Question: I would like to add a button and a progress bar underneath every marker in my map.
Let me show you my map:
[
Here you are the method I use to spawn 5 different markers (in my code they are the enemies):
'''
public void spawnEnemies(Location location){
Random r = new Random();
for (int i = 0; i < 5; i++) {
enemies[i] = new Enemy("Name", 0, location);
markerOptions= new MarkerOptions().position(enemies[i].position).title("Monster" + enemies[i].name).snippet("Level" + enemies[i].livello + "
" + enemies[i].printHealth());
circleOptions= new CircleOptions().center(nemici[i].position).radius(nemici[i].radius).fillColor(color).strokeColor(strokeColor).strokeWidth(8);
enemies[i].marker = map.addMarker(markerOptions);
enemies[i].circle = map.addCircle(circleOptions);
quantityOfEnemies++;
}
}
'''
Is there any method to add objects below markers?
Thank you for your time and consideration.
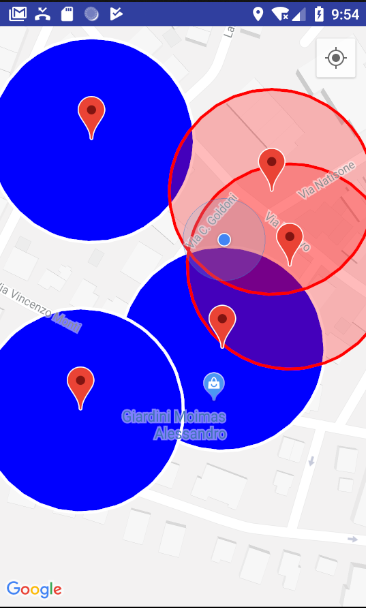
Answer: Understand the Google APIs for Android Maps first:
<URL>
and
<URL>
Please see that you can overlay the map objects using this reference:
<URL>
Please go through this documentation after you follow the above:
<URL>
I think you should go through complete tutorial.
You need to understand the concept of tiles as well.
<URL>
> Now what 'Uber' does is, it keeps two 'Layout groups', one to show the
map, and the other one ('FrameLayout') to toggle between animated
'ImageView' with a static 'ImageView', while the map is dragged and
stopped. But these ImageViews stay in their place. So you have to take
'Map Objects' that overlay on it and move along. In one of the objects
you can place progress bar.
Happy Coding :-).